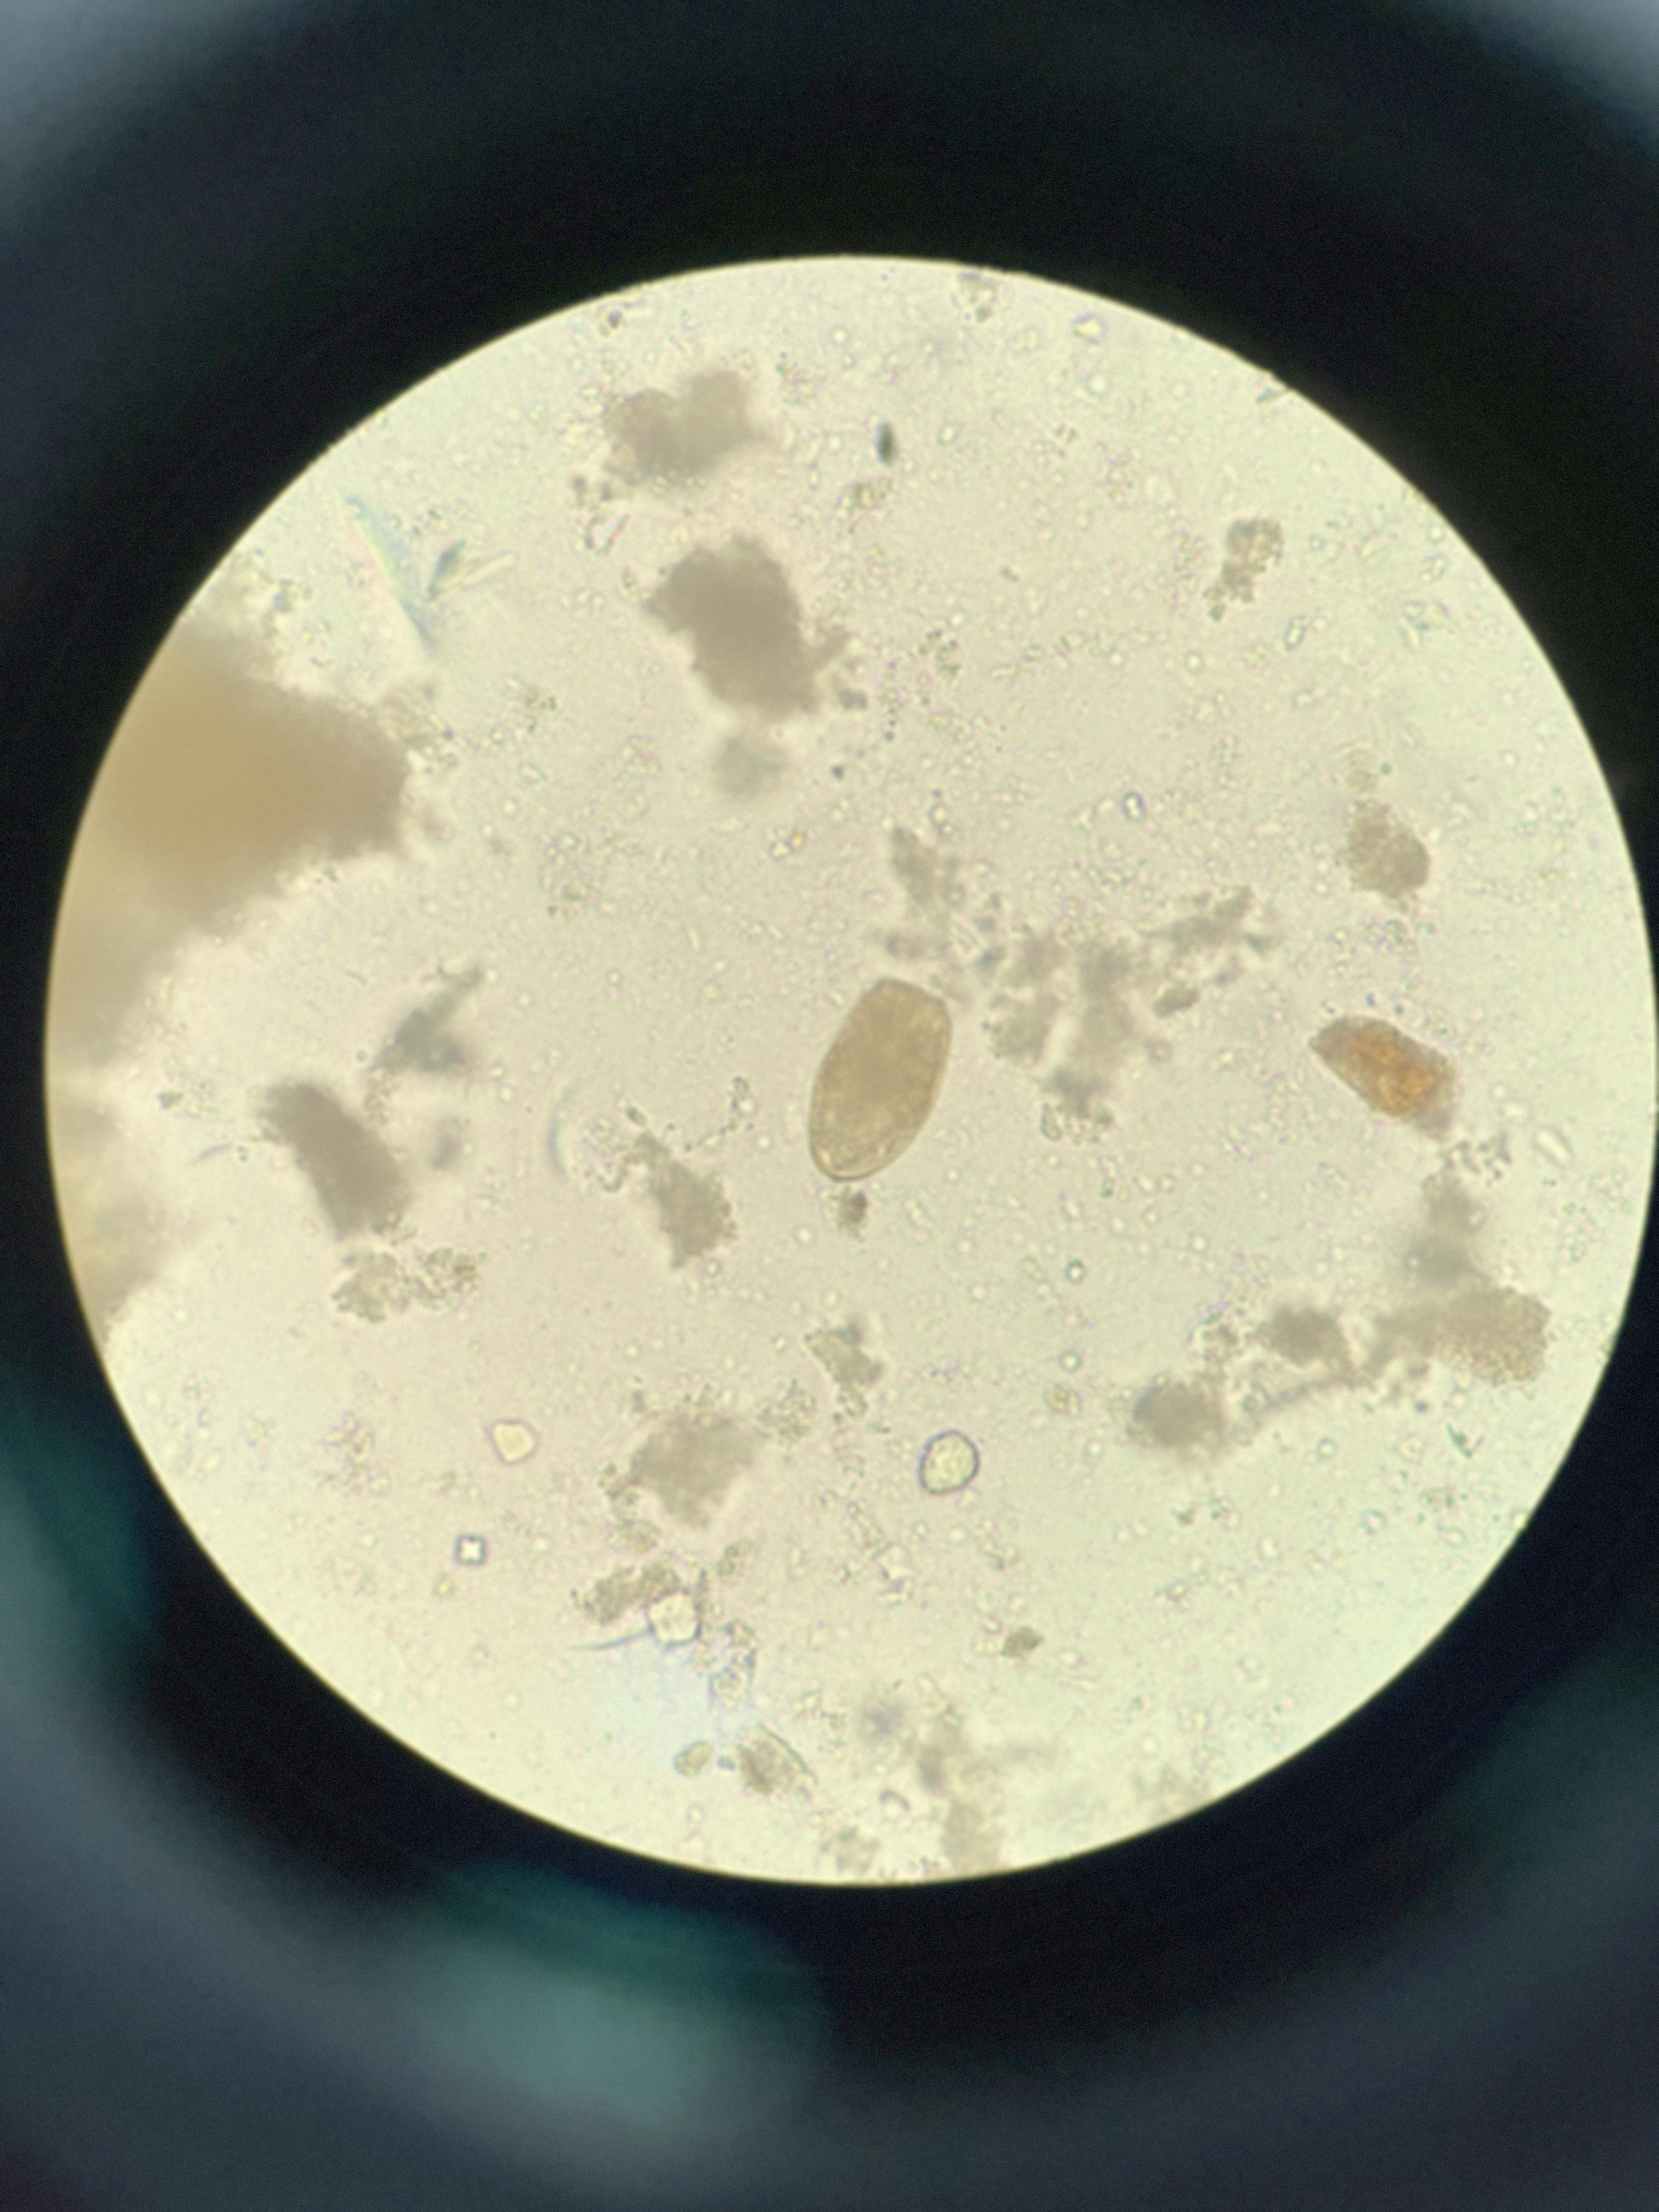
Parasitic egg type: Paragonimus spp